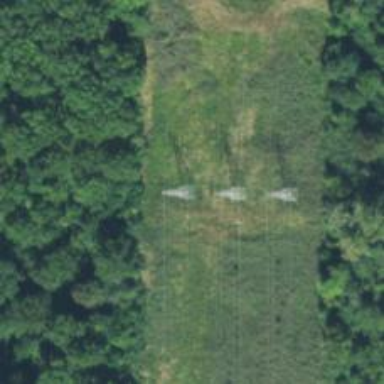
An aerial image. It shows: Lattice structure tower used for power transmission.